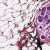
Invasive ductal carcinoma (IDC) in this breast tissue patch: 0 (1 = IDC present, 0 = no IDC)